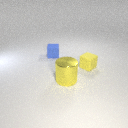
large yellow metal cylinder in front of small blue rubber cube